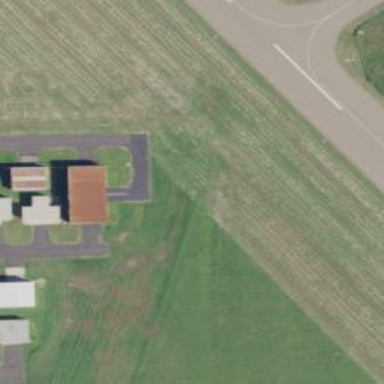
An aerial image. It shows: View of taxiway at the airport.